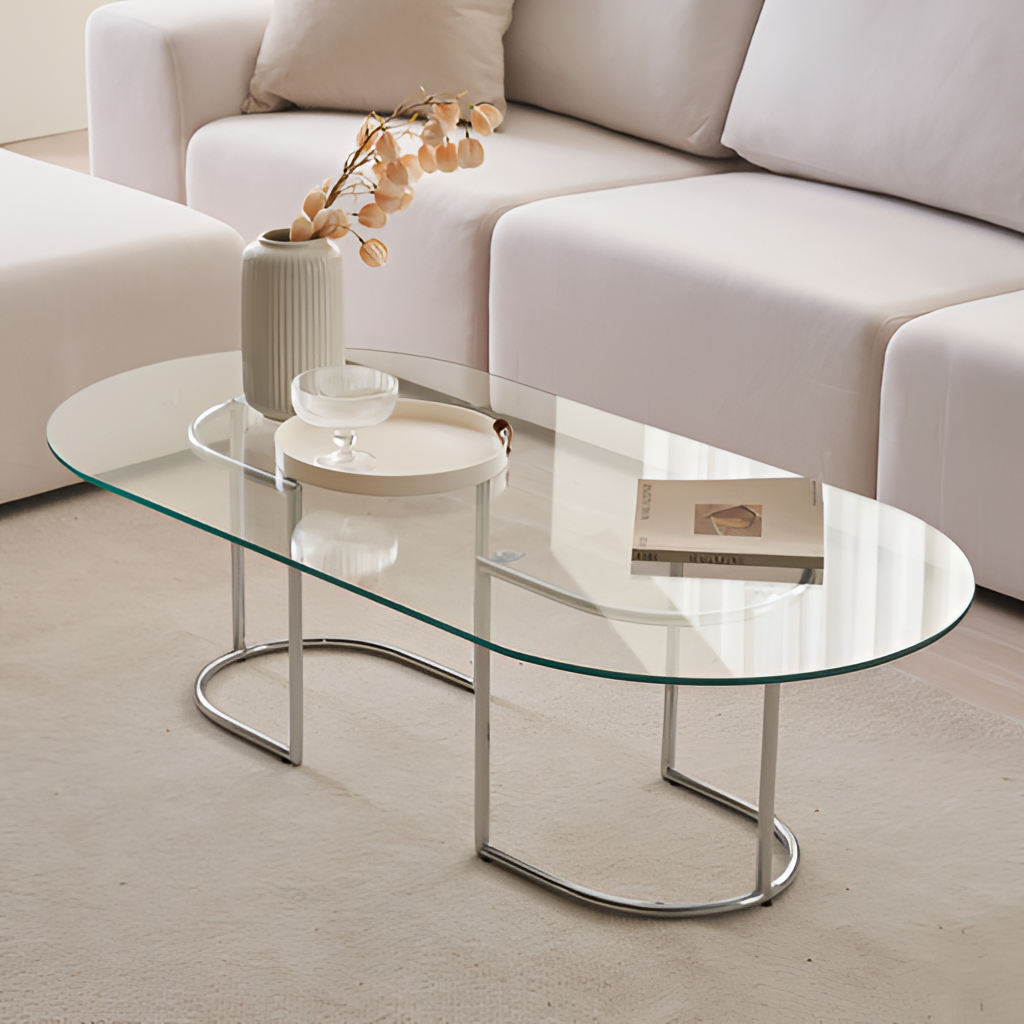
living room, glass coffee table, beige carpet flooring, with woven pattern, contemporary, beige paint wallpaper, with solid pattern